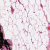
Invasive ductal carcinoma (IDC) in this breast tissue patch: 0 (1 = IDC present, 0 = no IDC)